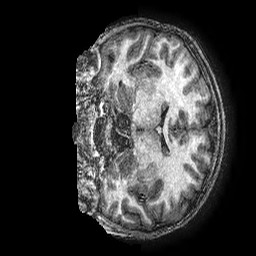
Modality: T1w
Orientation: coronal
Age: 9
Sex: male
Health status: ill
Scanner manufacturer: ge
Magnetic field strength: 3 T
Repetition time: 0.00766 s
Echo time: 0.003476 s